Question: I have made a custom popup in an app where the layout of the popup is as follows:
'''
<?xml version="1.0" encoding="utf-8"?>
<RelativeLayout
xmlns:android="http://schemas.android.com/apk/res/android"
android:layout_width="fill_parent"
android:layout_height="fill_parent">
<ScrollView
android:id="@+id/scroller"
android:layout_margin="4dp"
android:layout_width="fill_parent"
android:layout_height="fill_parent"
android:background="@drawable/popup3"
android:fadingEdgeLength="0dip"
android:scrollbars="none">
<LinearLayout
android:id="@+id/tracks"
android:orientation="vertical"
android:layout_width="fill_parent"
android:layout_height="fill_parent"
android:layout_weight="1"
android:padding="8dip"/>
</ScrollView >
<Button
android:id="@+id/popup_closer"
android:layout_width="70dp"
android:layout_height="70dp"
android:clickable="true"
android:focusable="true"
android:focusableInTouchMode="true"
android:layout_below="@id/scroller"
android:layout_alignParentTop="true"
android:layout_alignParentRight="true"
android:layout_marginBottom="0dip"
android:layout_marginLeft="0dip"
android:background="@drawable/close_popup"
android:text=" X " />
</RelativeLayout>
'''
In the "tracks"(LinearLayout) I add a webview, now in my code I add OnClick event listener on the button in this Layout, but it never works, I added a Log.i("clicked","...."); to check if the onclick fires but it doesn't
Additional info:
the popup window has the following :
'''
mWindow.setTouchable(true);
mWindow.setFocusable(true);
mWindow.setOutsideTouchable(true);
mWindow.setContentView(mRootView); // mRootView is the inflated layout above.
'''
The full code for the popup is here :
<URL>
and the Extended class is here:
<URL>
Notice: this is a modified version of "QuickAction dialog"
Here's how my popup looks like (If there's another way to have the same layout) and be able to click on that small circular button It'd be great)
I found the problem in my code it was here :
'''
View rootView = mInflater.inflate(R.layout.popup_fullscreen,null);
final Button b = (Button) rootView.findViewById(R.id.popup_closer
'''
I should've used the same instance of the inflated view instead of inflating new view;
i.e the correct code is:
'''
// Changed the View rootView .....etc to mRootView;
final Button b = (Button) mRootView.findViewById(R.id.popup_closer
'''
Now I have another problem: I have to touch the button 2 times to make it work it seems that the first touch event is consumed by the popup or WebView then the second time works.
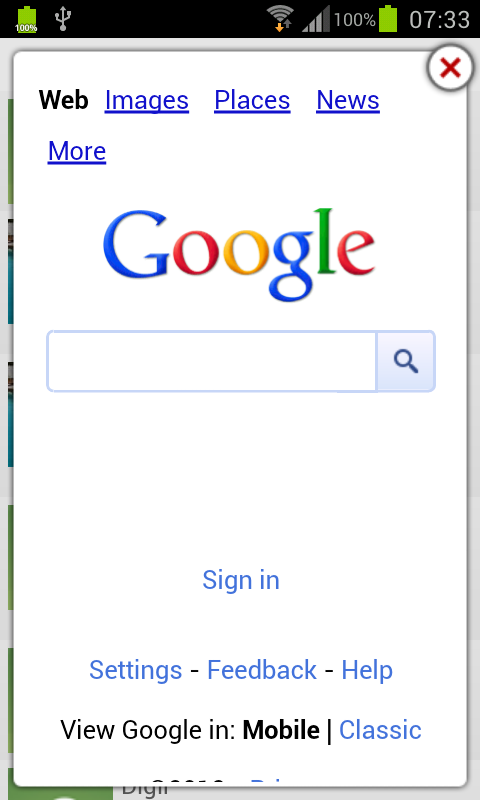
Answer: Just a wild guess, but instead of
'''
View rootView = mInflater.inflate(R.layout.popup_fullscreen,null);
final Button b = (Button) rootView.findViewById(R.id.popup_closer);
'''
do
'''
final Button b = (Button) mRootView.findViewById(R.id.popup_closer);
'''